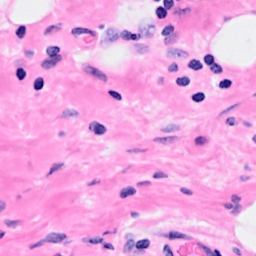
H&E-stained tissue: Breast